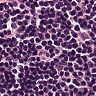
Metastatic tissue present: no